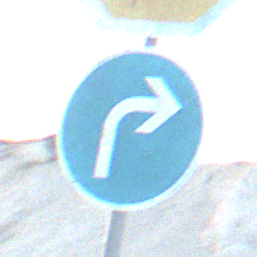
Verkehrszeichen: VorgeschriebeneFahrtrichtungRechts
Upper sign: Stop
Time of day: SunriseSunset
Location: Outdoor (Beach)
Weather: PartlyCloudy
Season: NotSpecified
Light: Natural